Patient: sex M, age 51
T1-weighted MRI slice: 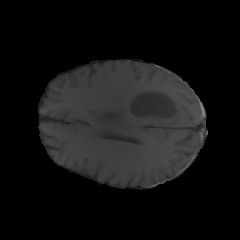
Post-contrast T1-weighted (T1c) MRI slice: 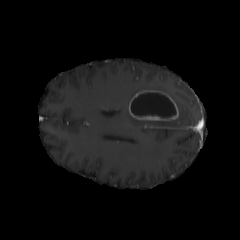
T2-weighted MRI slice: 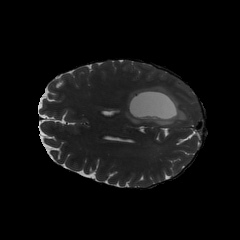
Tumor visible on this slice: yes
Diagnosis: Glioblastoma, IDH-wildtype
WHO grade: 4